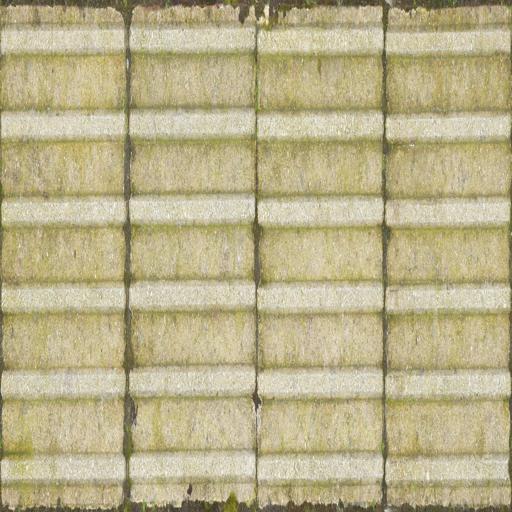
Tags: guides lines pavement paving tactile white